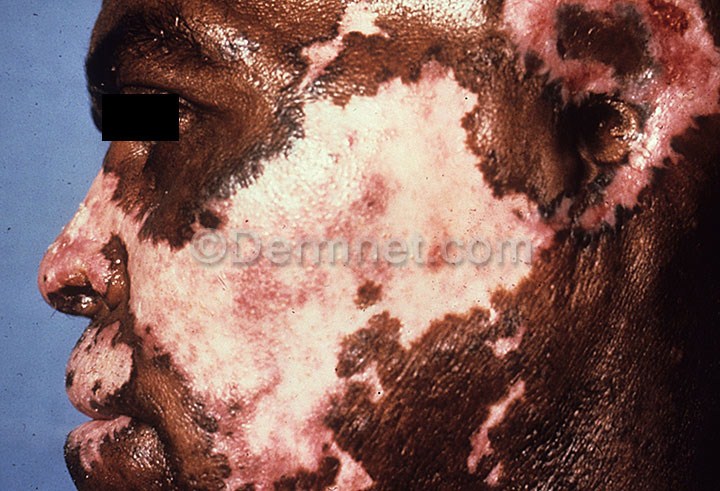
Disease: Lupus and other Connective Tissue diseases